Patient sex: M
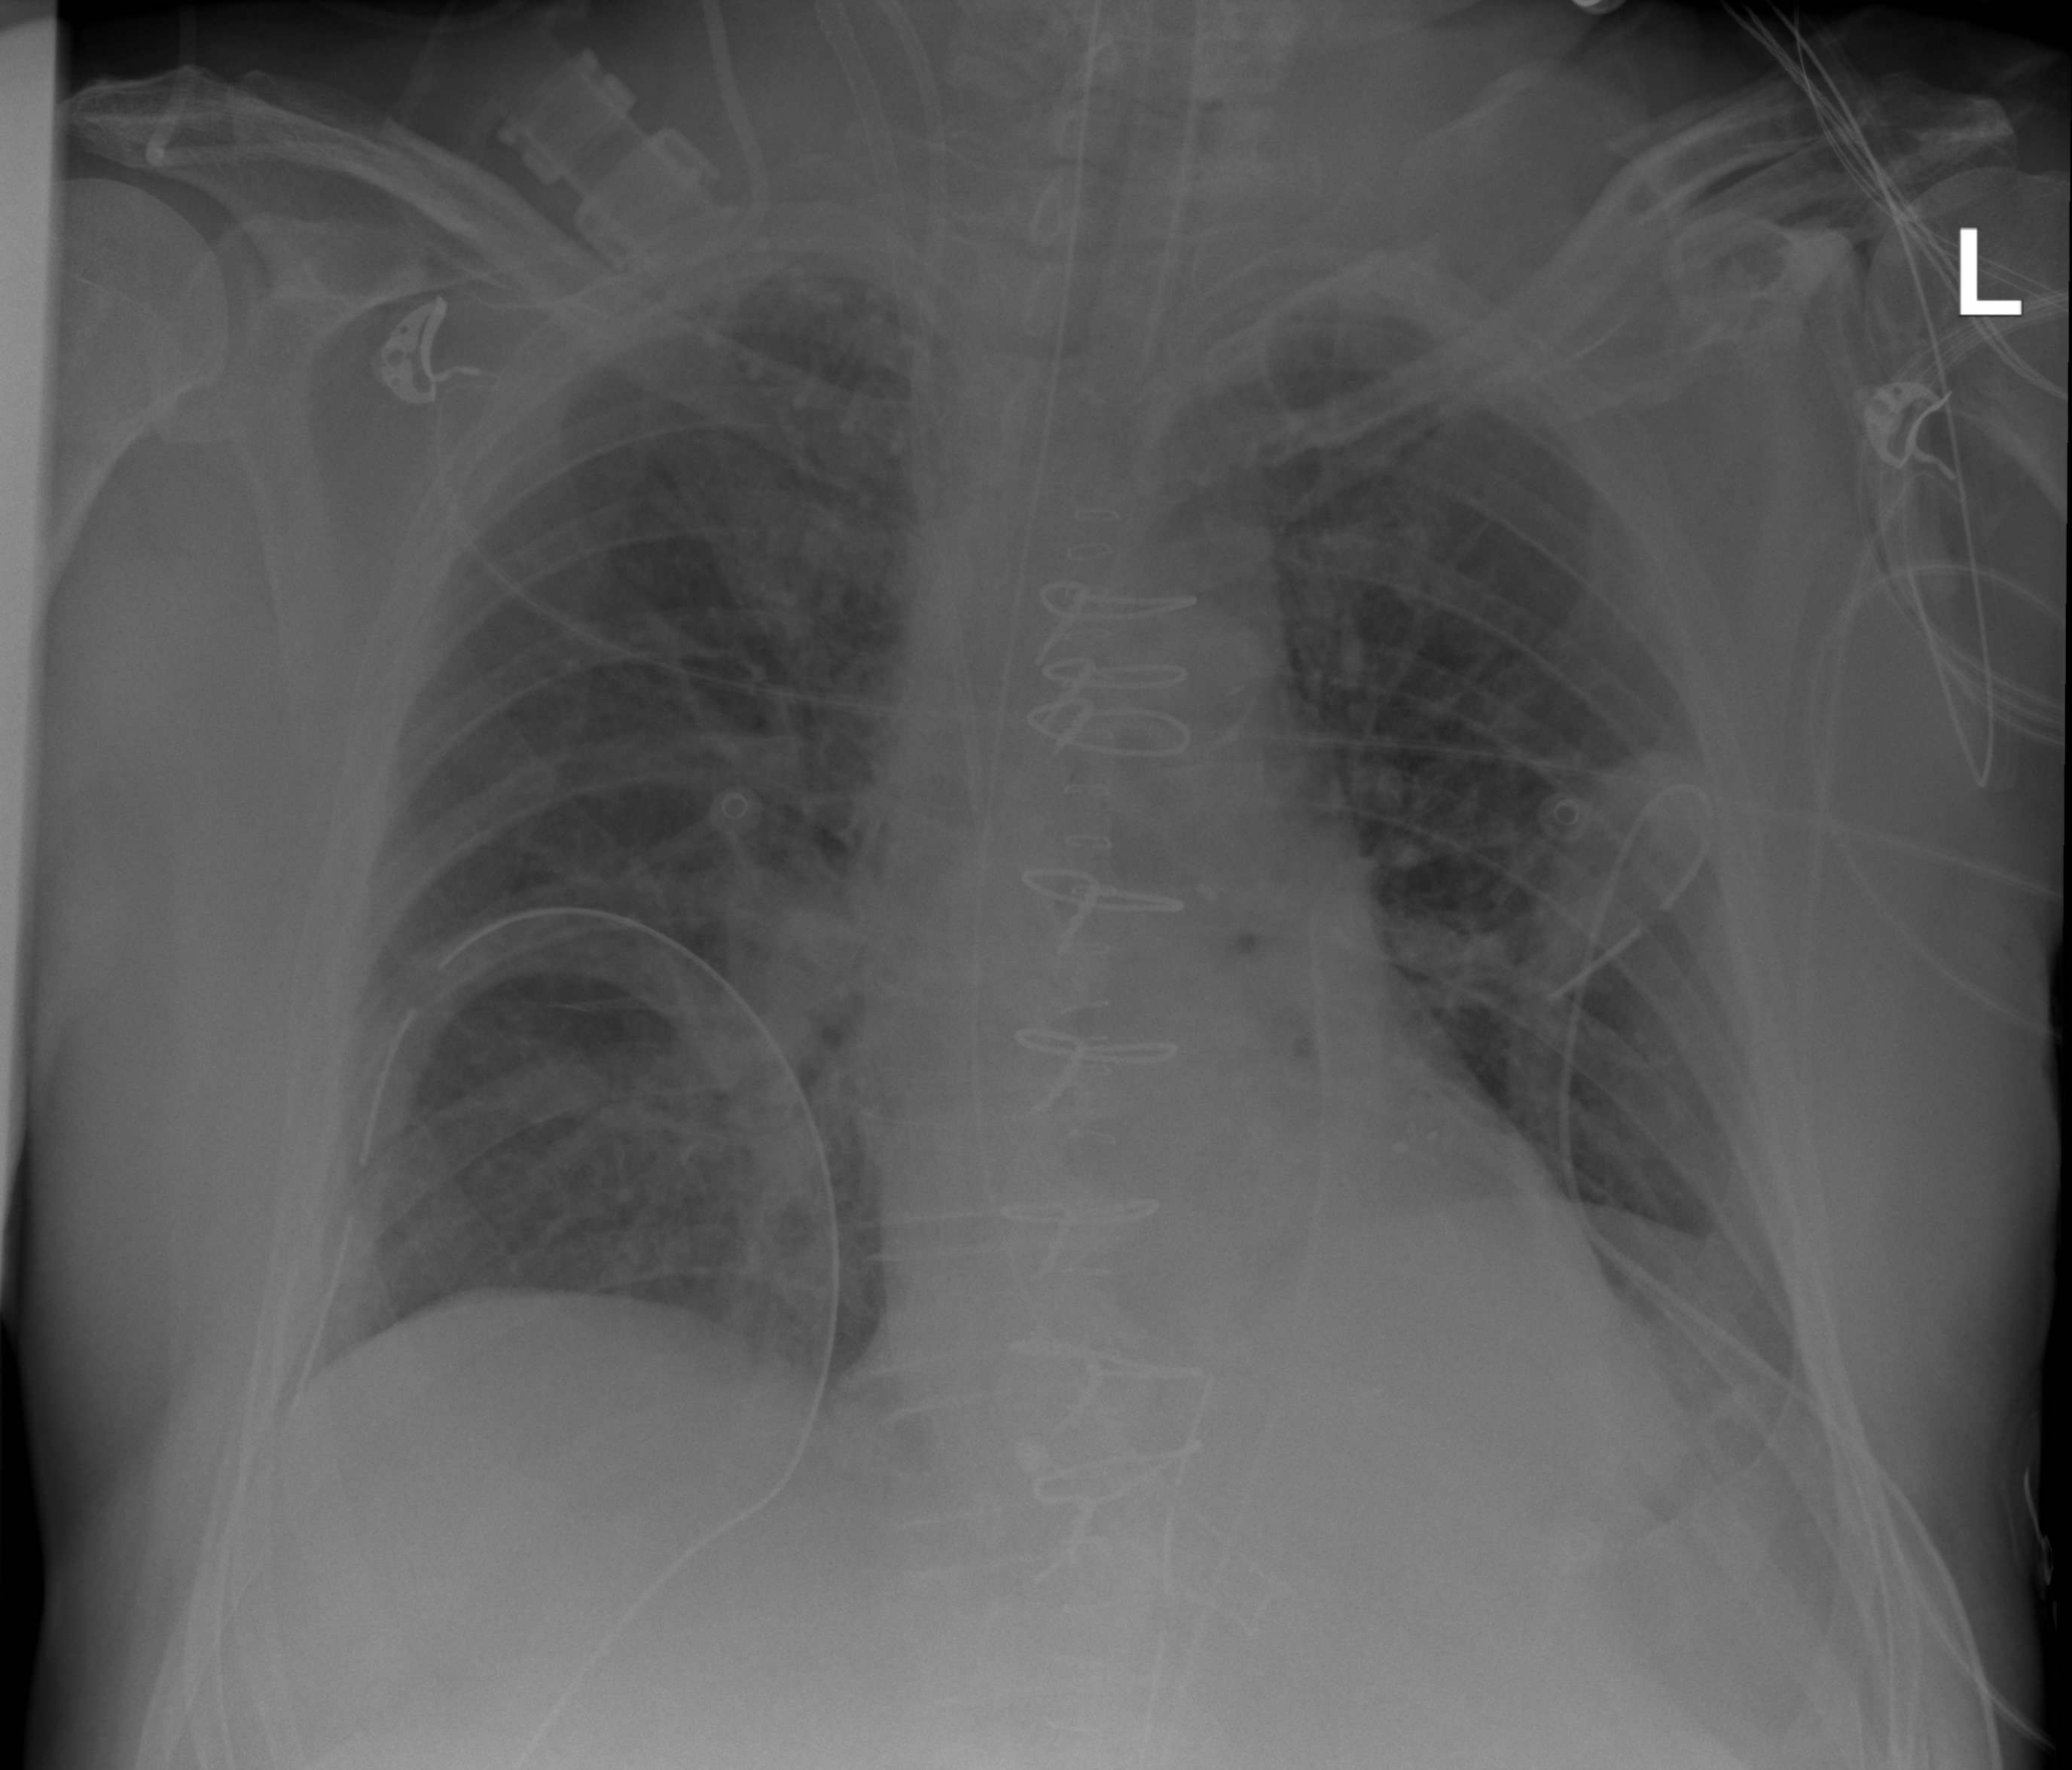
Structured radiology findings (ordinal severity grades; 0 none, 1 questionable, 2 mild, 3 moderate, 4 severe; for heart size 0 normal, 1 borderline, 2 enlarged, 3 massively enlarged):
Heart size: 2
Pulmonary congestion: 3
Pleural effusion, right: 1
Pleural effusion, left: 2
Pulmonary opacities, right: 3
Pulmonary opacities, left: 3
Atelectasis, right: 2
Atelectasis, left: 2